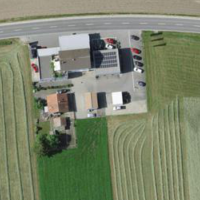
EUNIS habitat code: 52
Species observed at this site:
Falco tinnunculus